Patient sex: M
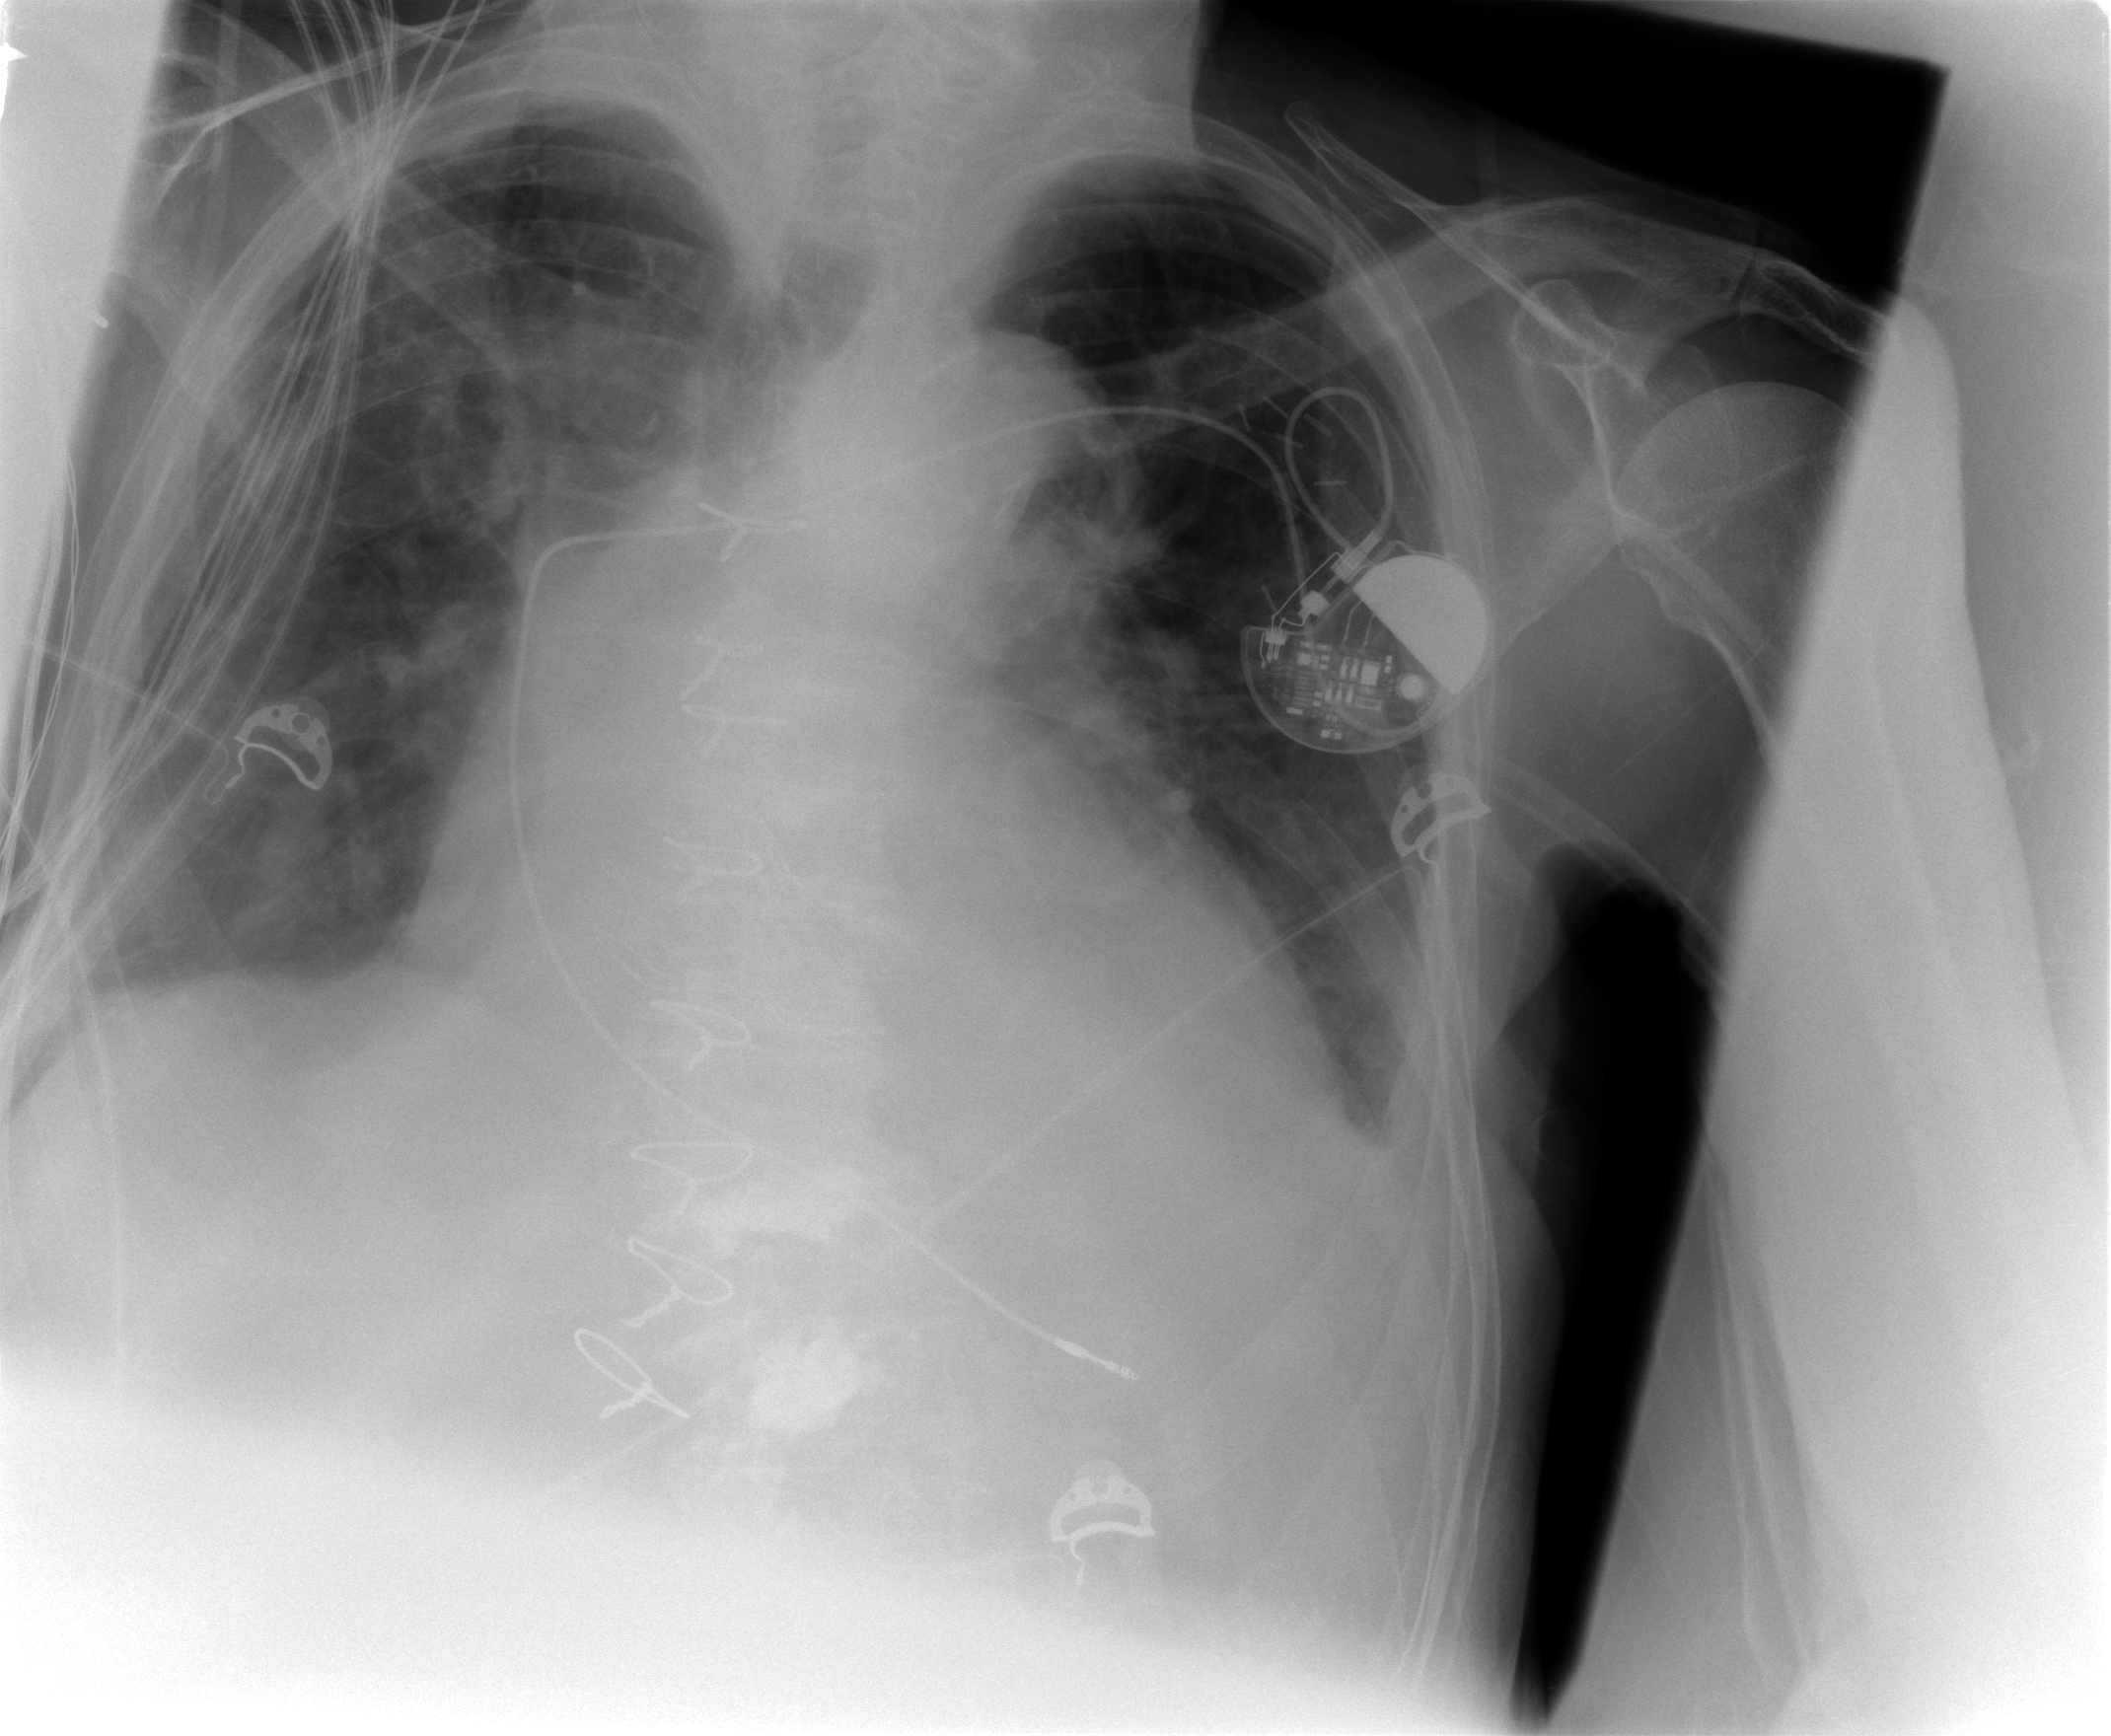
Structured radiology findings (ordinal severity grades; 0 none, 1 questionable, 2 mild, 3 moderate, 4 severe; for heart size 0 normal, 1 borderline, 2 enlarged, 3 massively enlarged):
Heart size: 2
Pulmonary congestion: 2
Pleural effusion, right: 1
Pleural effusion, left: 2
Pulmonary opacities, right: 2
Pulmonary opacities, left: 0
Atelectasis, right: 2
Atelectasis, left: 0